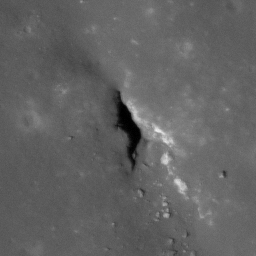
Pit: Copernicus 10
Host crater: Copernicus
Host type: impact_melt
Lunar coordinates: latitude 10.108, longitude 339.946